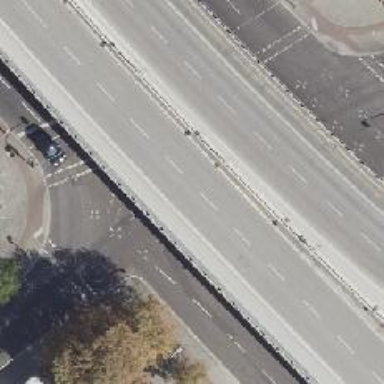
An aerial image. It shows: Secondary road with asphalt surface. There is cycle track on the right side.